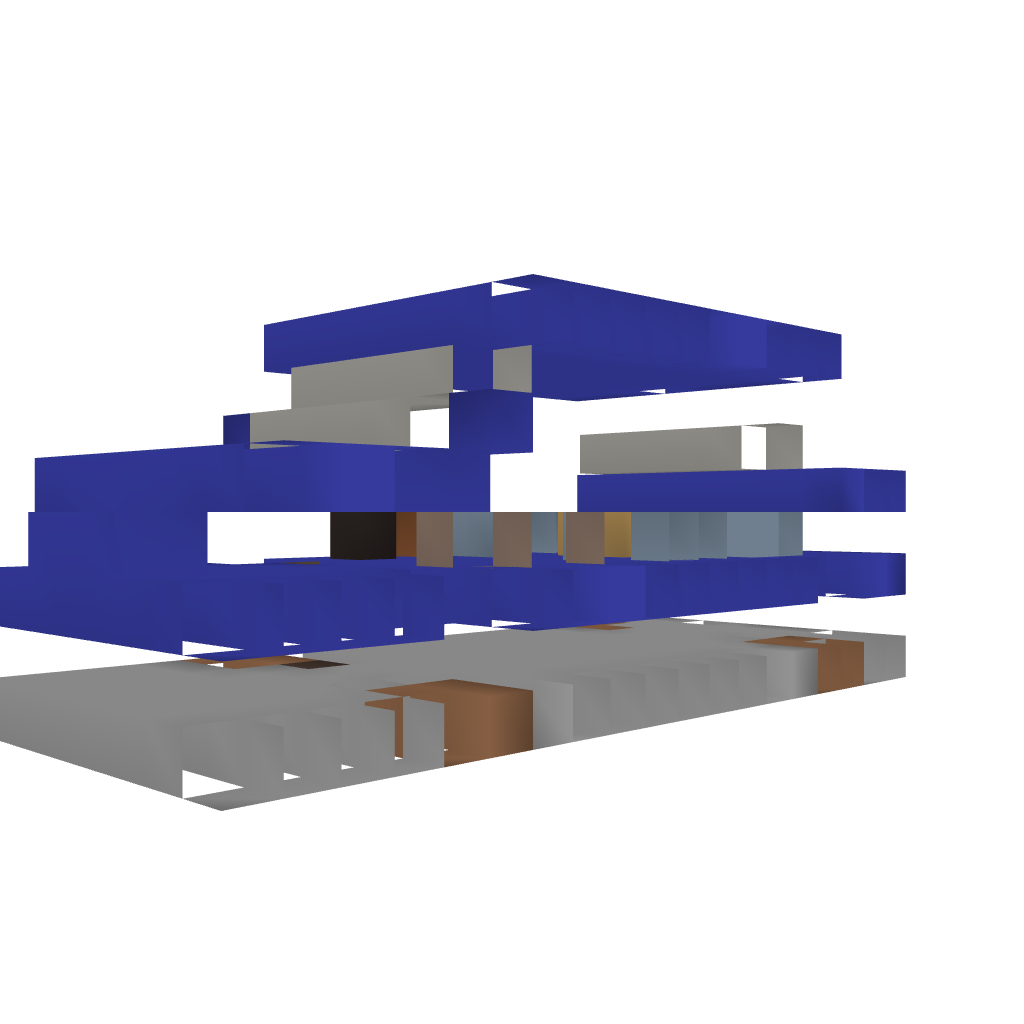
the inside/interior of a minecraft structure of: Car House